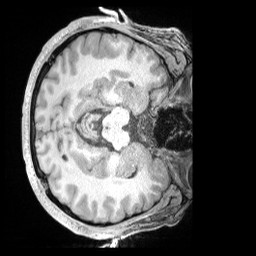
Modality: T1w
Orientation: axial
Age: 39
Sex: male
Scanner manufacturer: siemens
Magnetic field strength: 3 T
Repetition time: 2 s
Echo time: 0.00211 s